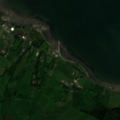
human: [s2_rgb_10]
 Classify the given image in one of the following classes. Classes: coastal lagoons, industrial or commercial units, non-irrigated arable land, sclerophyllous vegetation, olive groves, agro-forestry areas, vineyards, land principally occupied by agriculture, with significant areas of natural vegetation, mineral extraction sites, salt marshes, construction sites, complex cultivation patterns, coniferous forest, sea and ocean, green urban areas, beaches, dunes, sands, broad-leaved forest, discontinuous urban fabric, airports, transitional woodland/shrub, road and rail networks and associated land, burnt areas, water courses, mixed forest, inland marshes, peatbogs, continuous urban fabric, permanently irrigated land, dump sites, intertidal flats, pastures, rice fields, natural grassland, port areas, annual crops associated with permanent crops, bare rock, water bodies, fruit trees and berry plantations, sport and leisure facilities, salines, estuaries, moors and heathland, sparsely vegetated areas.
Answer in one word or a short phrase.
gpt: discontinuous urban fabric, pastures, coniferous forest, moors and heathland, peatbogs, sea and ocean